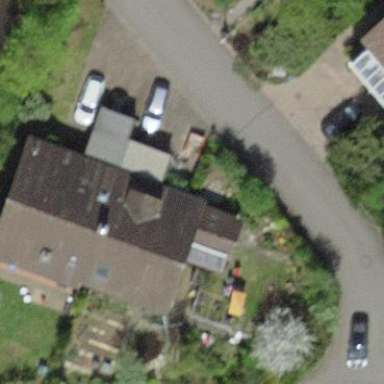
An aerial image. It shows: Semi-detached house.